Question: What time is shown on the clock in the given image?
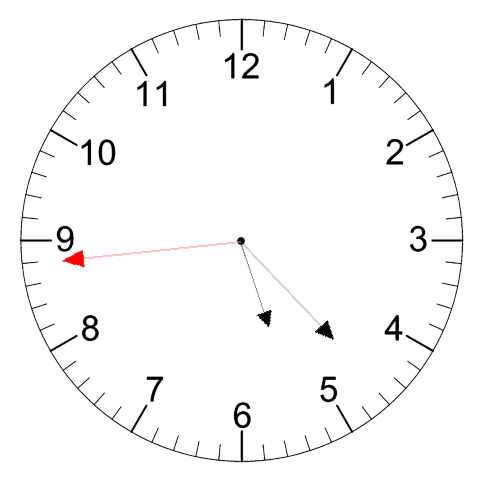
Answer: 05:22:44